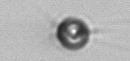
Label: Acanthoica_quattrospina